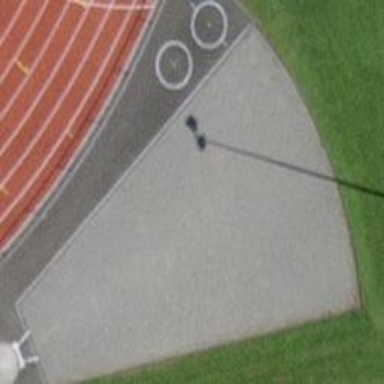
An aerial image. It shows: Pitch designated for shot put sport activities.